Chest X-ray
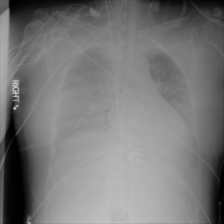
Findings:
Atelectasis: negative
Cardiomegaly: negative
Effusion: negative
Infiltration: negative
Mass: negative
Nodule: negative
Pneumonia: negative
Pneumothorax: negative
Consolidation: negative
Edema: positive
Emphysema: negative
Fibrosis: negative
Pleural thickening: negative
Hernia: negative